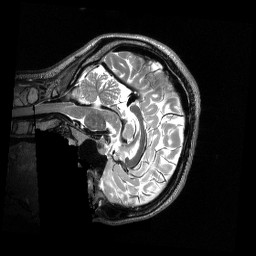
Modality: T2w
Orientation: sagittal
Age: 25
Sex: female
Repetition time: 3.2 s
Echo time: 0.563 s